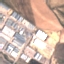
Label: Industrial